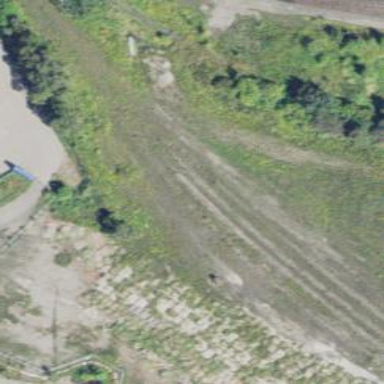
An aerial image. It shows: Disused railway spur line.